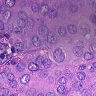
Metastatic tissue present: yes